Question: I am getting the following error when trying to convert an 'mp4' video to 'gif' using 'gifify'
'''
Unable to find application named 'Cloud'
'''
Does anyone know how to debug or investigate this type of issue?

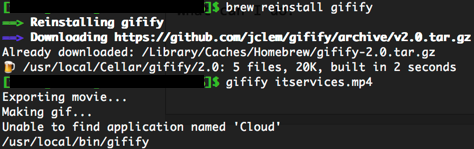
Answer: Appears that gifify "by default" attempts to upload the gif to "CloudApp" ("Cloud" in earlier versions) <URL>
So run it like 'gifify -n movie.mp4' instead.
I suggest you add a new issue telling them to log better when there is no CloudApp installed here: <URL>